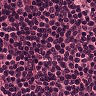
Metastatic tissue present: no